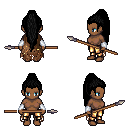
a pixel art fantasy rpg character, female body template, human, dark skin, brown tattered cape, gold greaves, black extra-long topknot hairstyle, white cloth bracers, spear, four views (front, back, left, right), 2x2 character sprite sheet, small pixel art, hard edges, no anti-aliasing